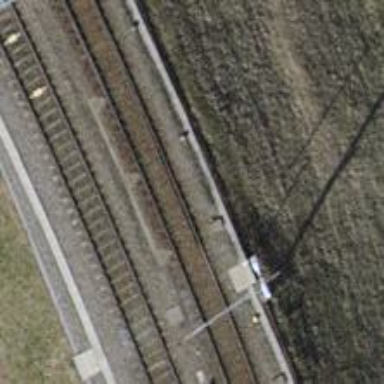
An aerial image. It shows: Single railway track with electrification through contact line.